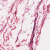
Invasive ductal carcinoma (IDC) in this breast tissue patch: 0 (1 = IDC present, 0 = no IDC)